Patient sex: F
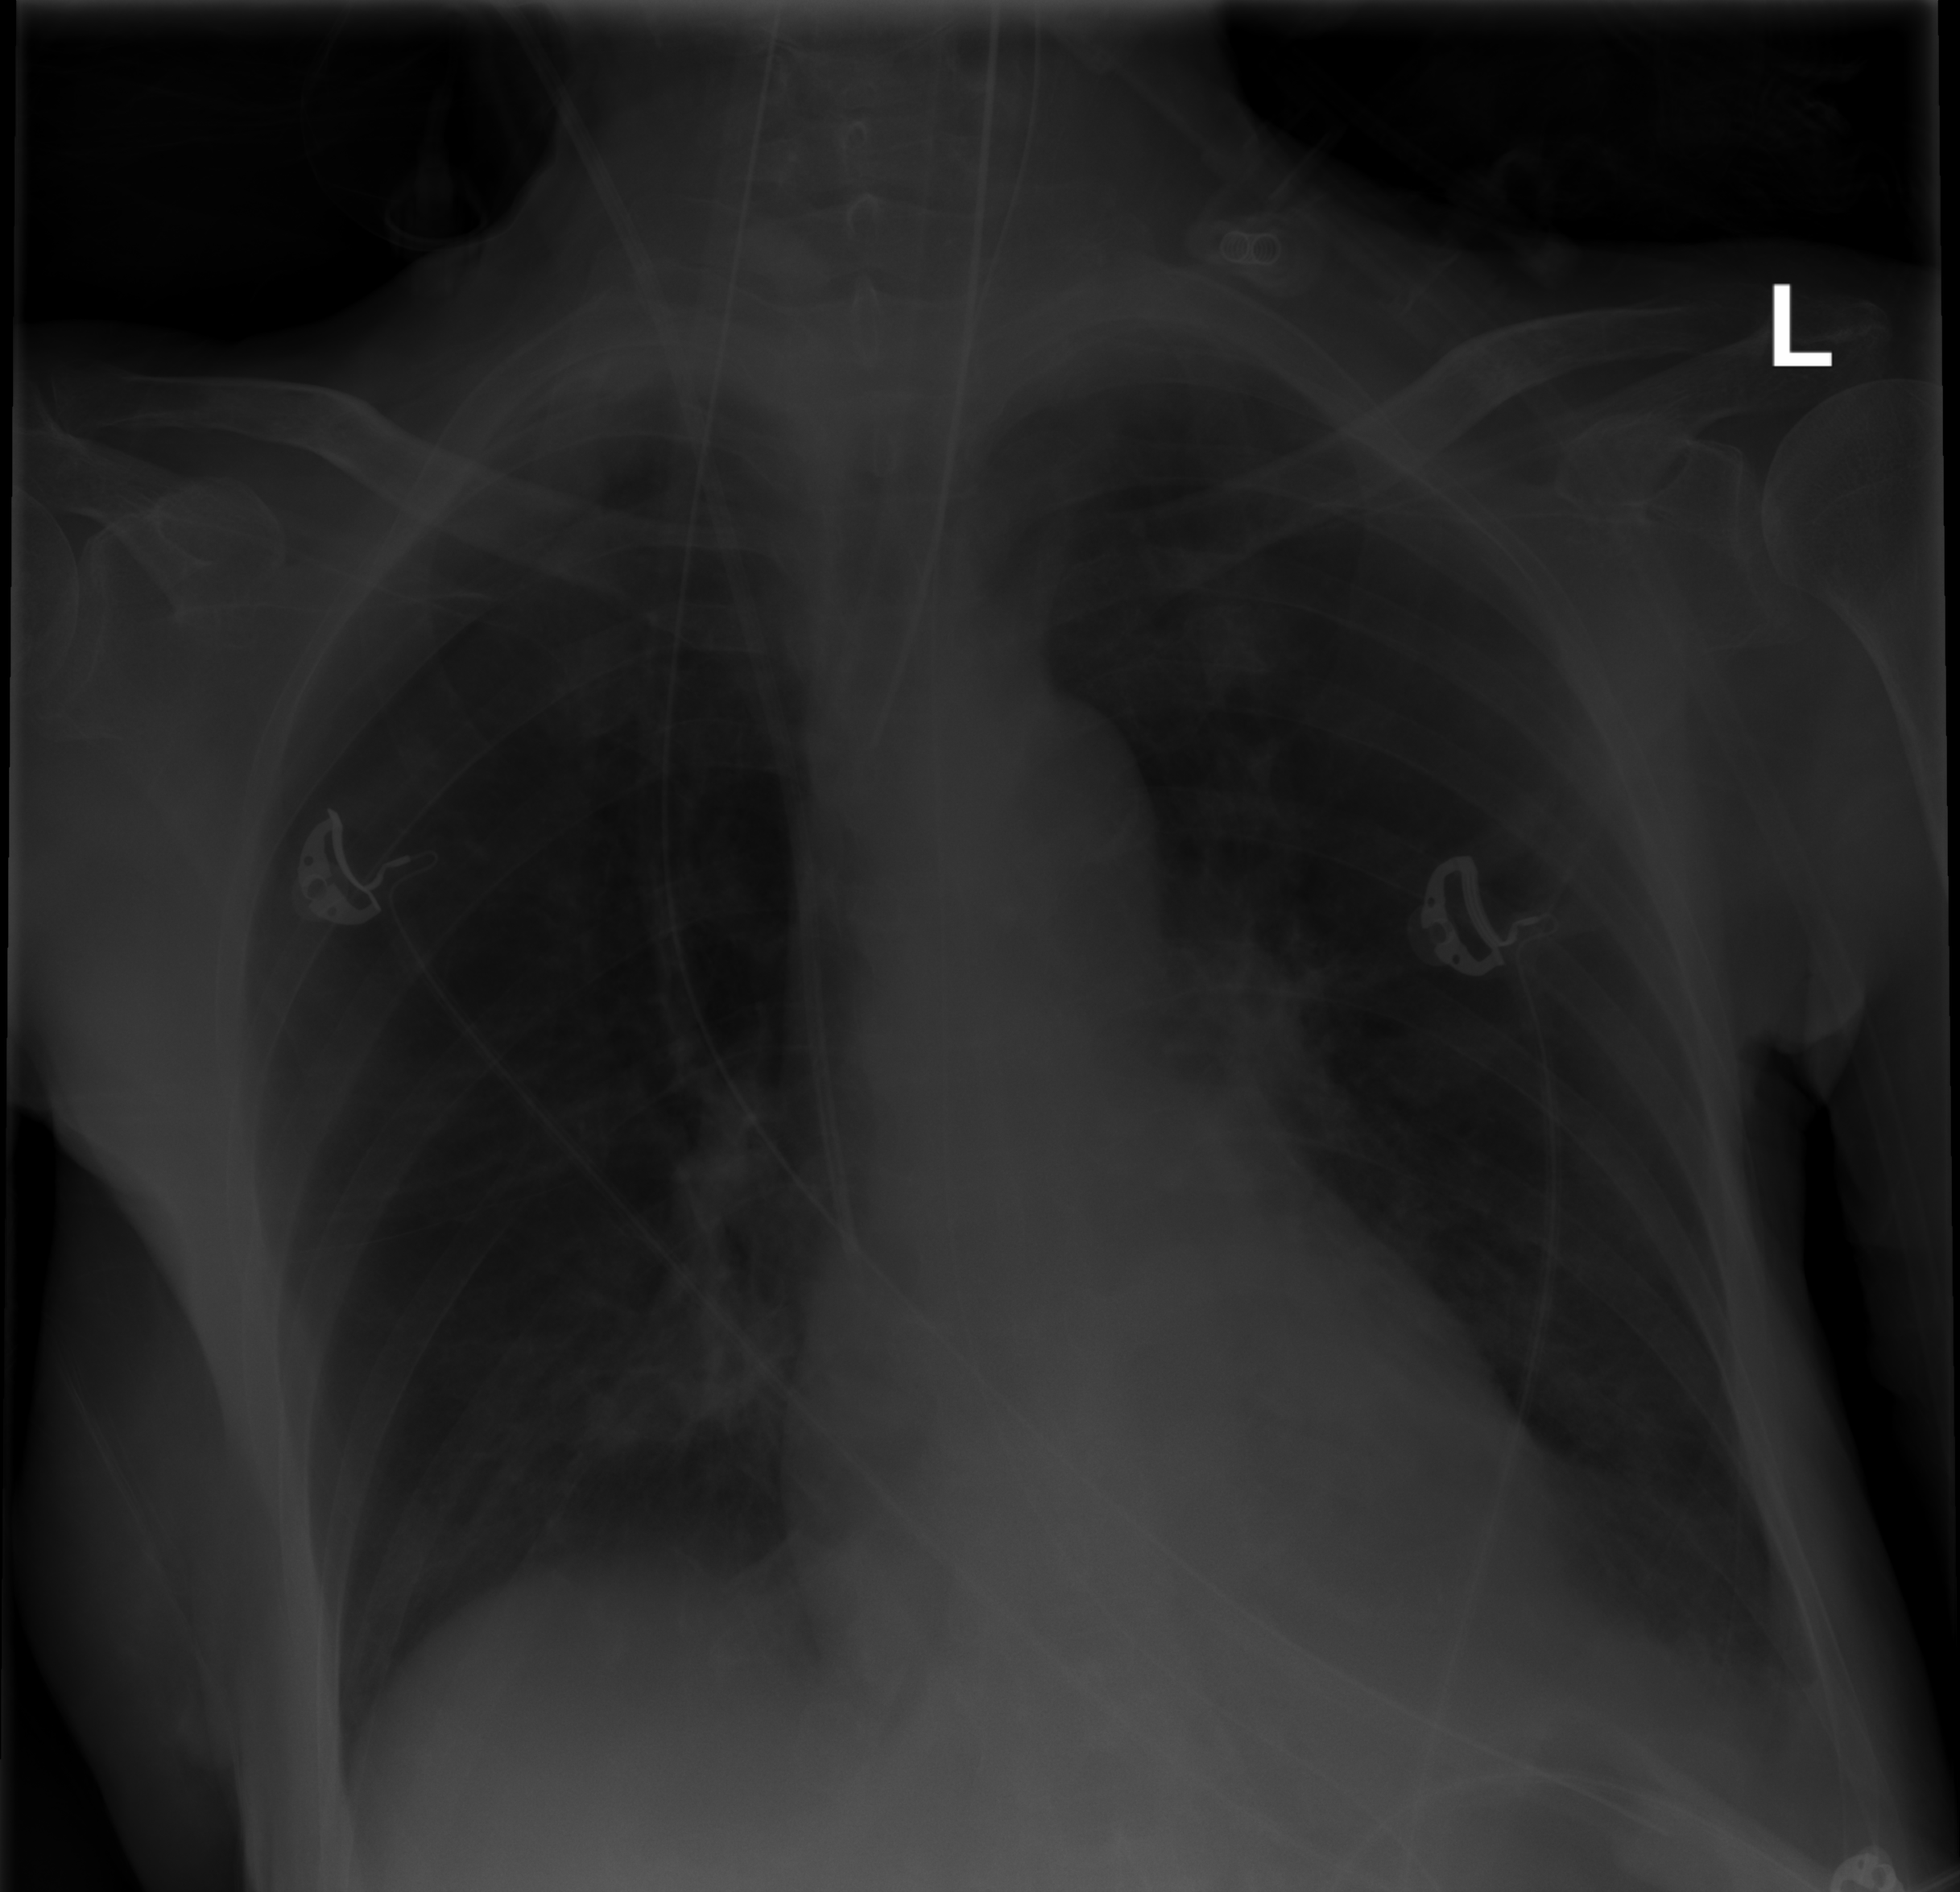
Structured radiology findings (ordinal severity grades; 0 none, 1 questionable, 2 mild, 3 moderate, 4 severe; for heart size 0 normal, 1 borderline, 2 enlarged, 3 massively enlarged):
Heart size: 0
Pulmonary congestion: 0
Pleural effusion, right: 2
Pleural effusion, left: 2
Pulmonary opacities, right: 0
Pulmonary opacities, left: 0
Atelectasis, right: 0
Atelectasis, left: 0